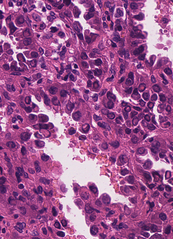
Tumor epithelial tissue: yes
Tumor-associated stroma tissue: no
Normal tissue: no